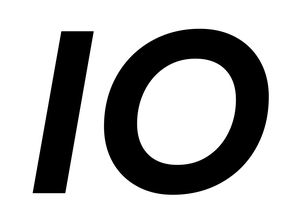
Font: Poppins-SemiBoldItalic